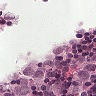
Metastatic tissue present: yes